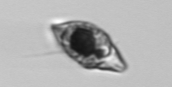
Label: Amphidinium